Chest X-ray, AP view. Patient: 64 years old, sex F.
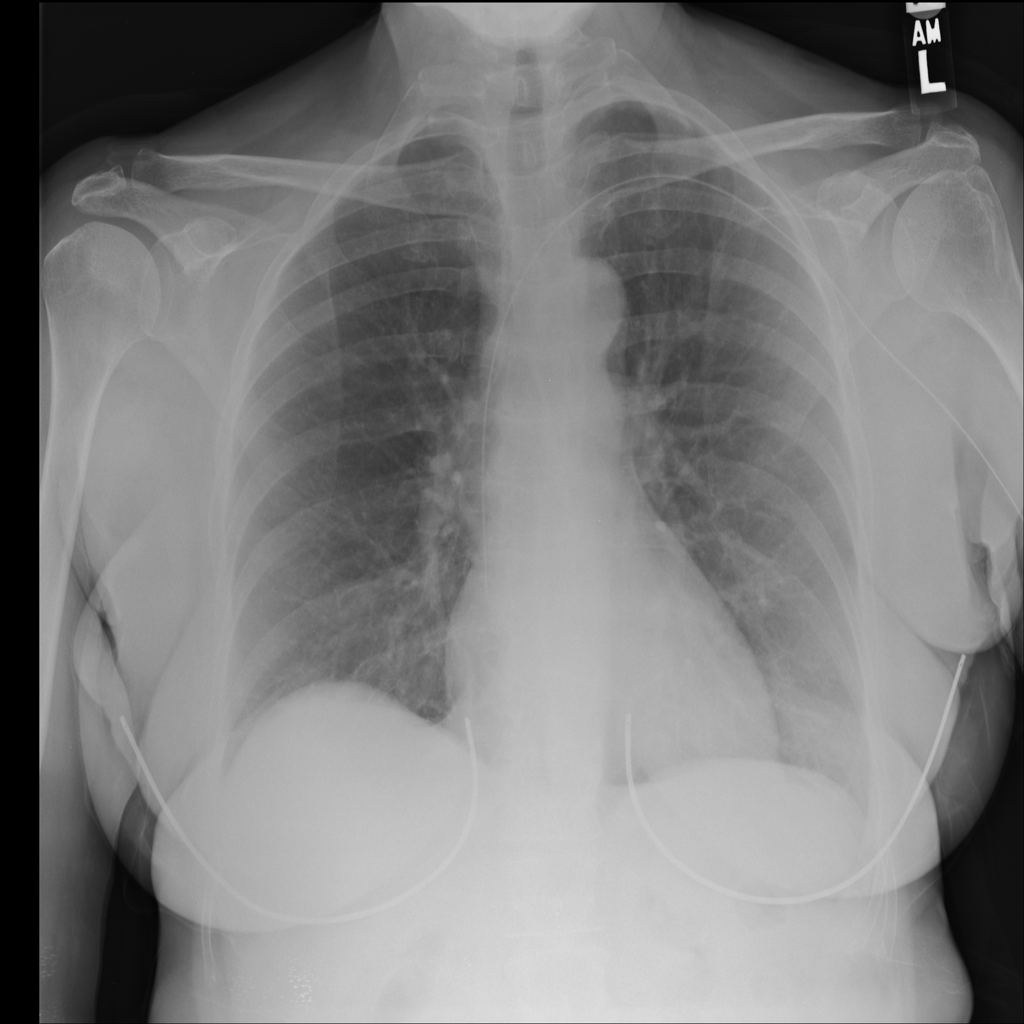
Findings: No Finding